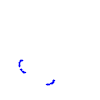
Particle: pion